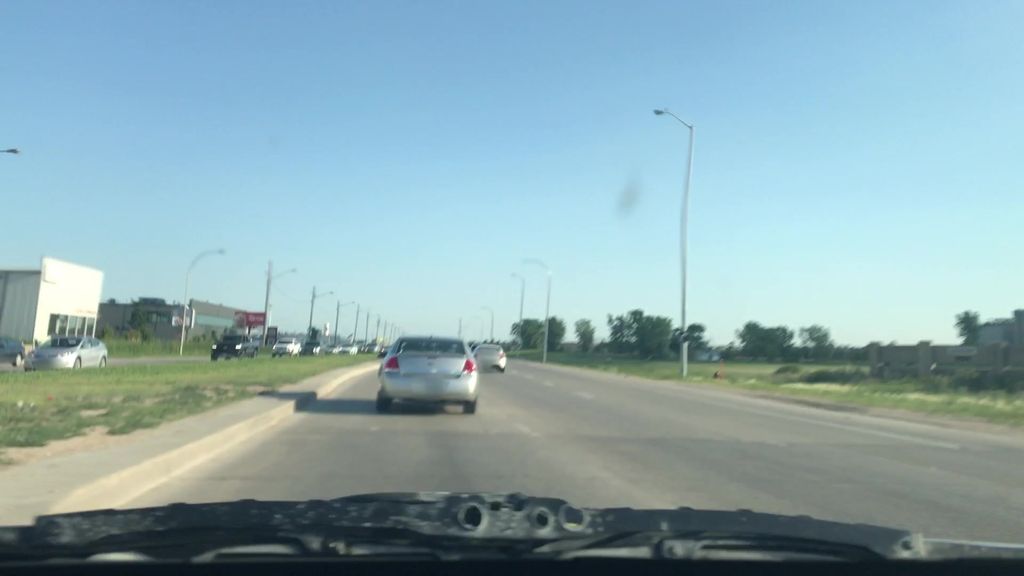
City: winnipeg